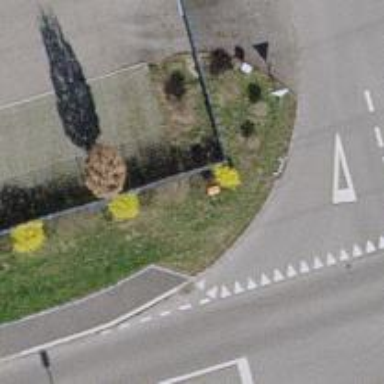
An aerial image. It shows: View of pole with roofed pipeline marker.